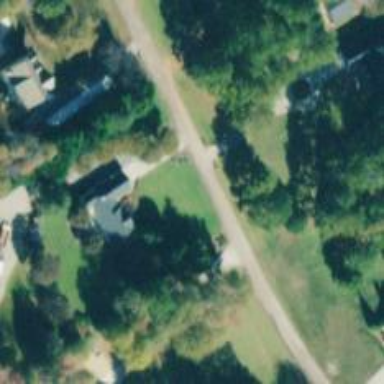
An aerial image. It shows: Driveway leading to service road.